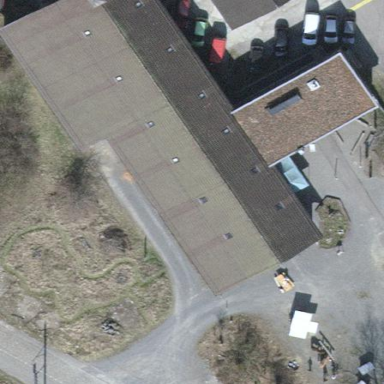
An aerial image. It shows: Museum housed in building.